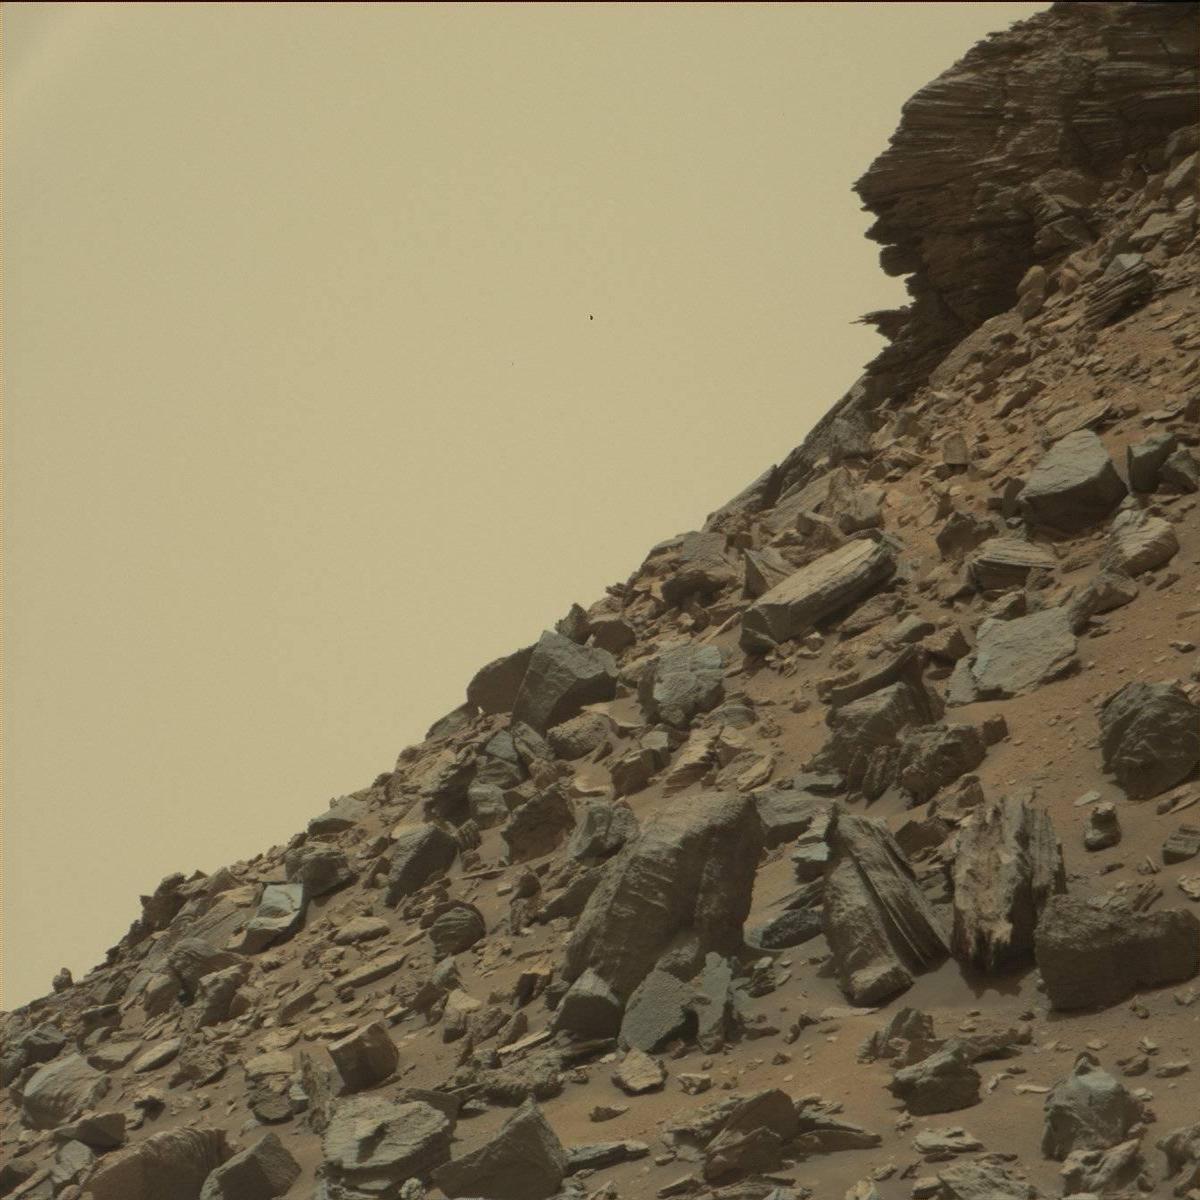
Terrain classes present: Bedrock, Rock, Sand / Soil, Sky